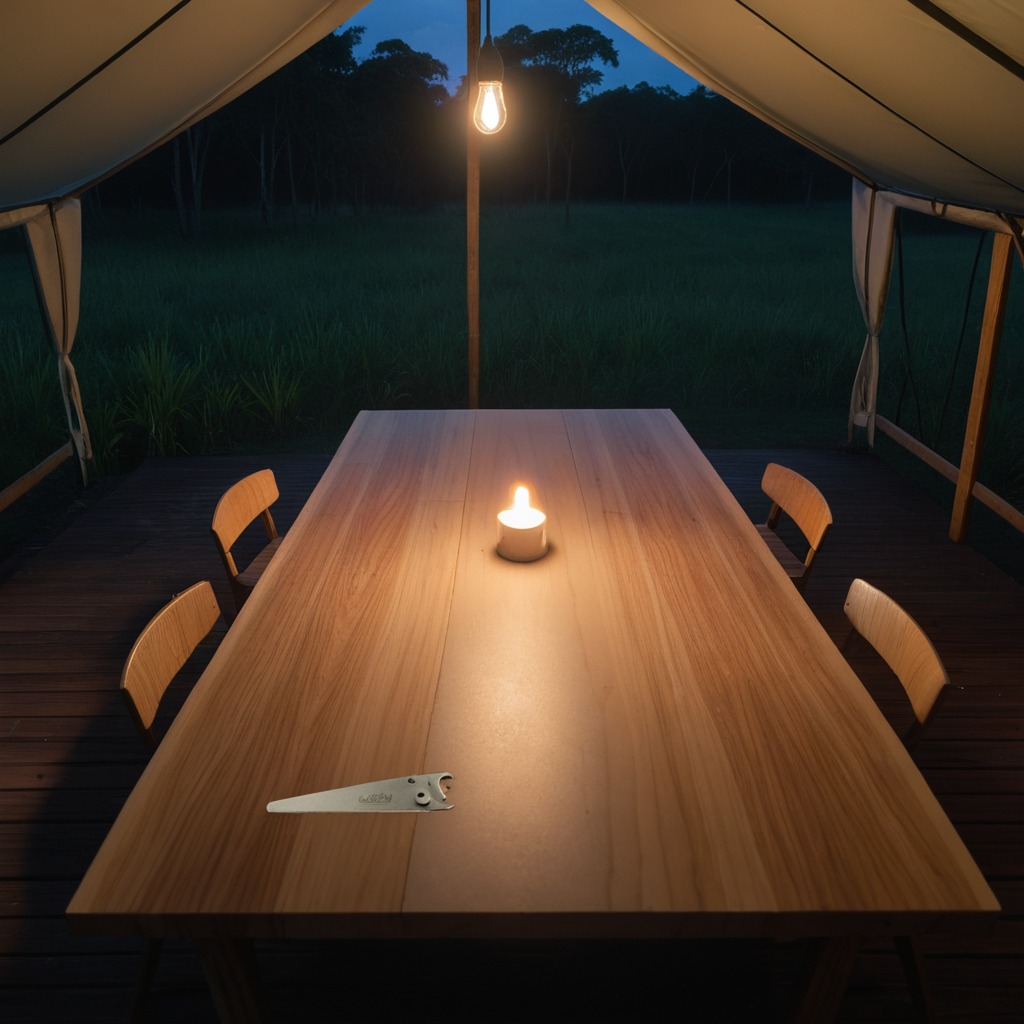
A metal saw is lying on a wooden table inside a jungle field workshop tent at night.